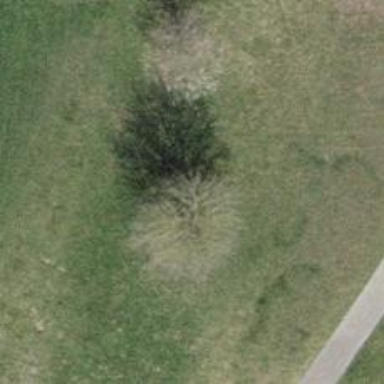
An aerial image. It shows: Urban area featuring tree as natural element.